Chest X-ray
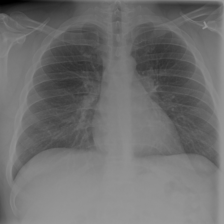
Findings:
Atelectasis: negative
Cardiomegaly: negative
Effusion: negative
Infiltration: negative
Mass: negative
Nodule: negative
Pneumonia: negative
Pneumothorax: negative
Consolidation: negative
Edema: negative
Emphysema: negative
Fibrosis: negative
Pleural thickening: negative
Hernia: negative